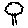
Label: tree